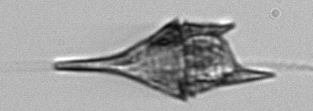
Label: Tripos_lineatus